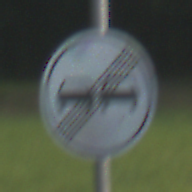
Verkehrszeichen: EndeUeberholverbot
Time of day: SunriseSunset
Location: Outdoor (Nature)
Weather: PartlyCloudy
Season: NotSpecified
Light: Natural